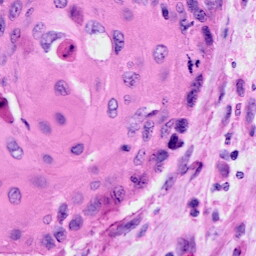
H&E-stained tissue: Cervix